Interaction volume radius: 5 \u00c5
Interaction volume height: 30 \u00c5
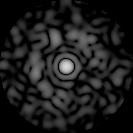
Disorder parameter: 0.8363